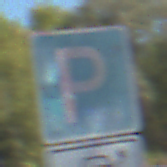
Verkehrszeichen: Parken
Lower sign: MehrspurigeFahrzeugeFrei11
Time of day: Midday
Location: Outdoor (Nature)
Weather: Clear
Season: Summer
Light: Natural